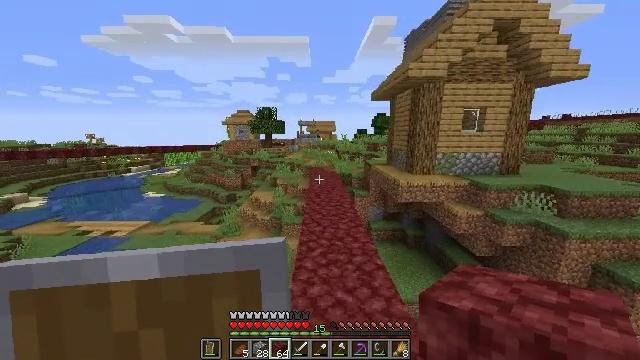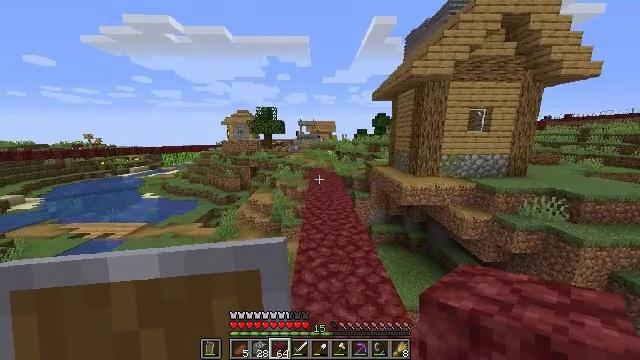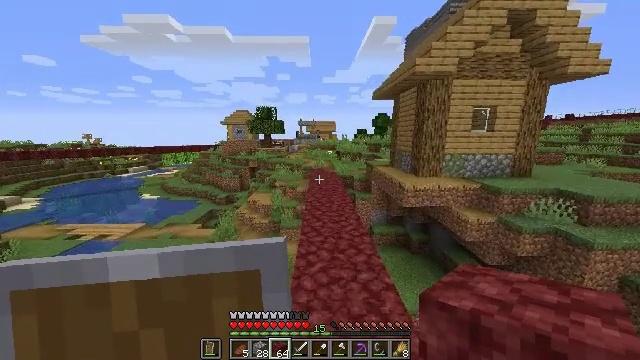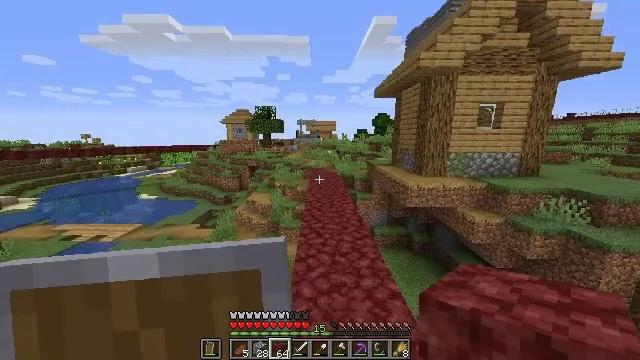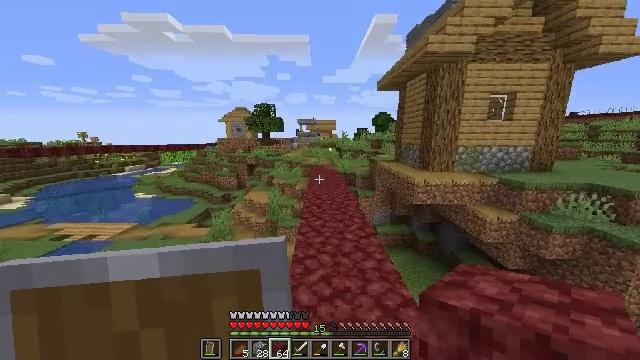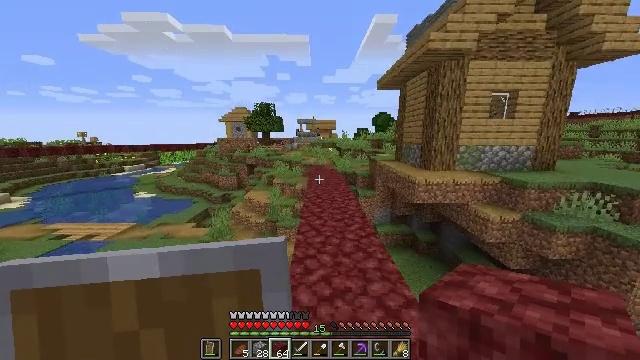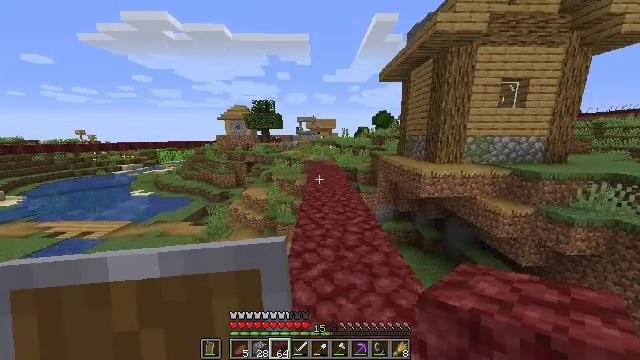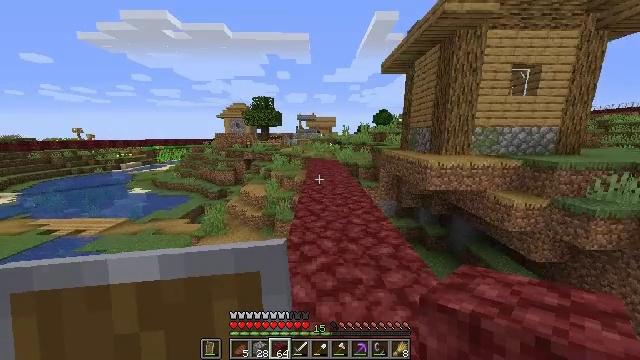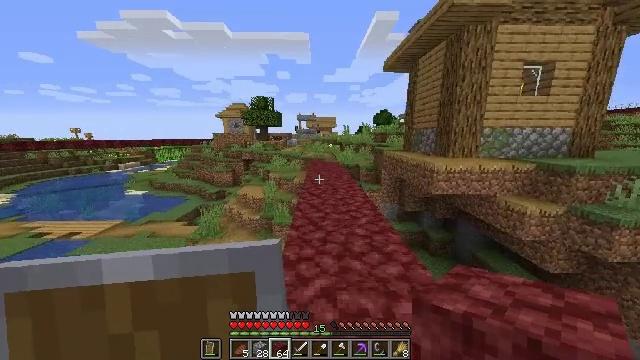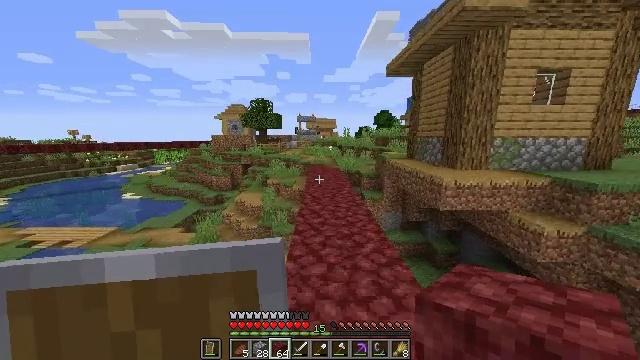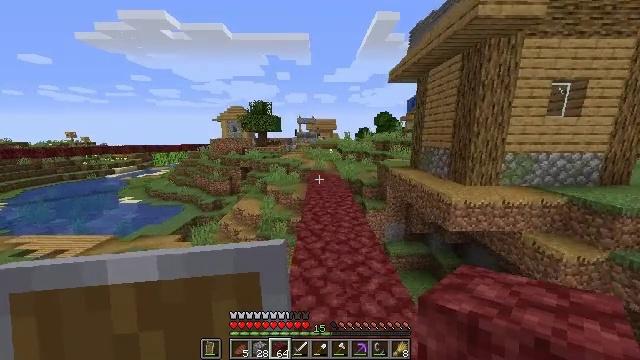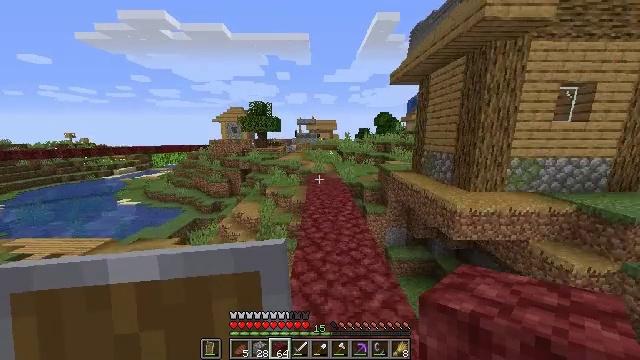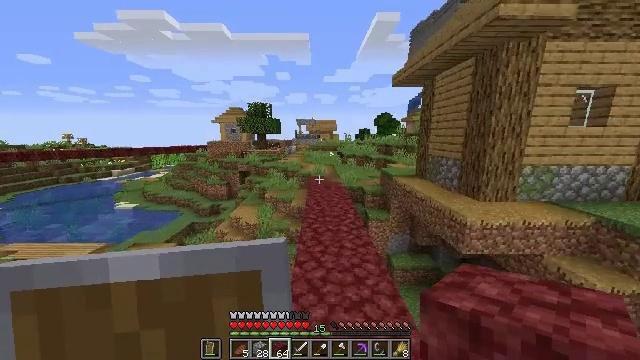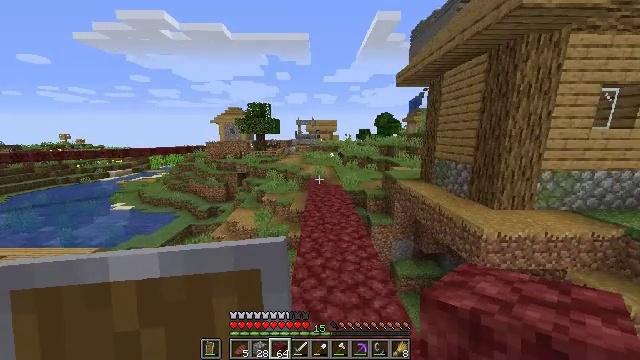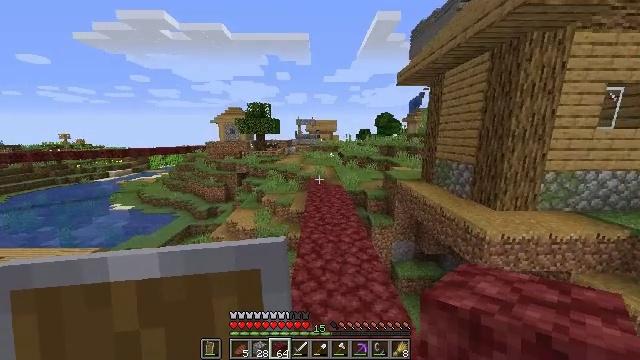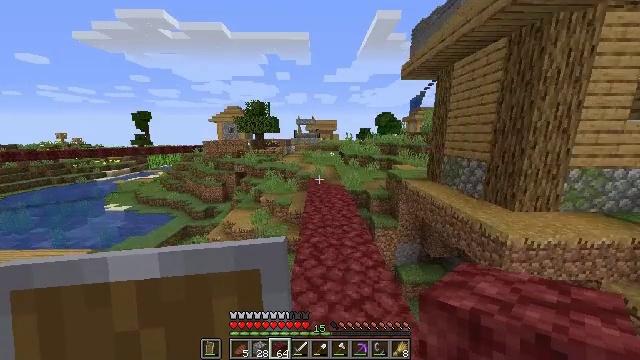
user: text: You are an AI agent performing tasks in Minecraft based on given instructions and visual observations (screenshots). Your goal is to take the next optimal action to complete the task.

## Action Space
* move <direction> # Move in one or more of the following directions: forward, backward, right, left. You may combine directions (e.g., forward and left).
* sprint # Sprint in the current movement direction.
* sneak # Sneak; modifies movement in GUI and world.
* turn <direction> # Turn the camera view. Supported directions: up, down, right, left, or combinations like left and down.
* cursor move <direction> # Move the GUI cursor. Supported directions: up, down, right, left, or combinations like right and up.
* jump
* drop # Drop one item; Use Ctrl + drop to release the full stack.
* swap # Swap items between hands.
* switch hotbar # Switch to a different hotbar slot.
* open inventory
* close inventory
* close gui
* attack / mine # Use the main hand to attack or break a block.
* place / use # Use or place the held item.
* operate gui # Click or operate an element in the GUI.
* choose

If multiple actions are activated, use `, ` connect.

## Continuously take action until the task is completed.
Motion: motion action
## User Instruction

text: craft item air
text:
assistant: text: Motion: move forward, jump
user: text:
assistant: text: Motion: move forward, jump
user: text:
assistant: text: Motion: move forward, jump
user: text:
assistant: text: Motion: move forward, jump
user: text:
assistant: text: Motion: move forward, jump
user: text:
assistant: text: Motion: move forward, jump
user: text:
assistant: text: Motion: move forward, jump
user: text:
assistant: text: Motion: move forward, jump
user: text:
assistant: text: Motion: move forward, jump
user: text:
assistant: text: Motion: move forward, jump
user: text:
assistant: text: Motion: move forward, jump
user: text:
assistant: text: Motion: move forward, jump
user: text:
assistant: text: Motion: move forward, jump
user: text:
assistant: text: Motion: move forward, jump
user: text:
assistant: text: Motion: move forward, jump
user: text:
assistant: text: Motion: move forward, jump
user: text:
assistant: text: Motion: move forward, jump
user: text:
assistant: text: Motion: move forward, jump
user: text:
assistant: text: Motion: move forward, jump
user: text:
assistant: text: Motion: move forward, jump
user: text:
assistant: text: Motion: move forward, jump
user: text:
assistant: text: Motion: move forward, jump
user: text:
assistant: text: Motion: move forward, jump
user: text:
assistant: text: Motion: move forward, jump
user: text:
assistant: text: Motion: move forward, jump
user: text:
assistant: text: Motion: move forward, jump
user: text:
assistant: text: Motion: move forward, jump
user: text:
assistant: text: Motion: move forward, jump
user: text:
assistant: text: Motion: move forward, jump
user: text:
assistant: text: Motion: move forward, jump